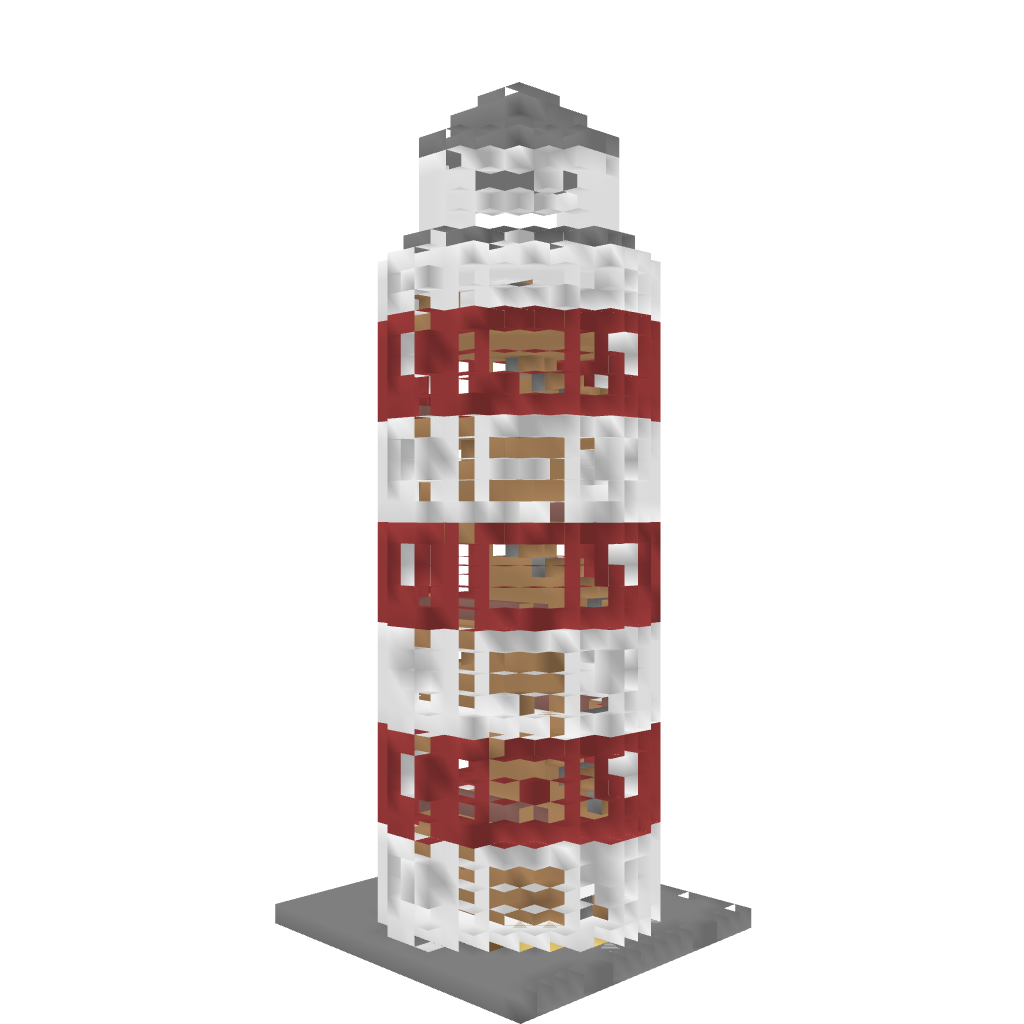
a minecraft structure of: small lighthouse high quality